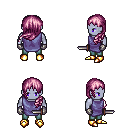
a pixel art fantasy rpg character, male body template, dark elf, purple skin, chain tabard jacket, teal pants, pink left-swept hairstyle, metal gloves, gold boots, dagger, four views (front, back, left, right), 2x2 character sprite sheet, small pixel art, hard edges, no anti-aliasing